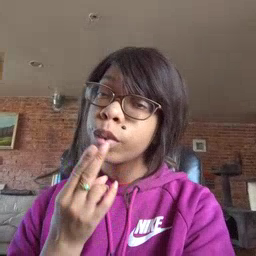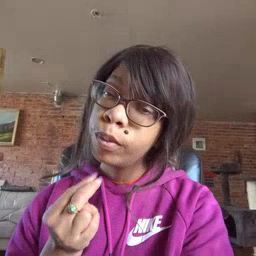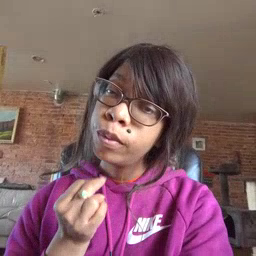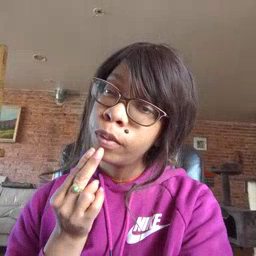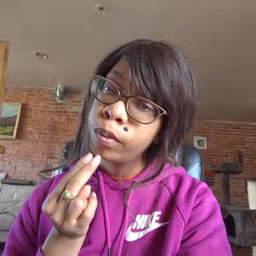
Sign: cute